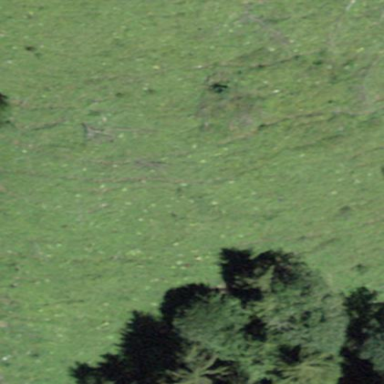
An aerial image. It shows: Beautiful meadow.